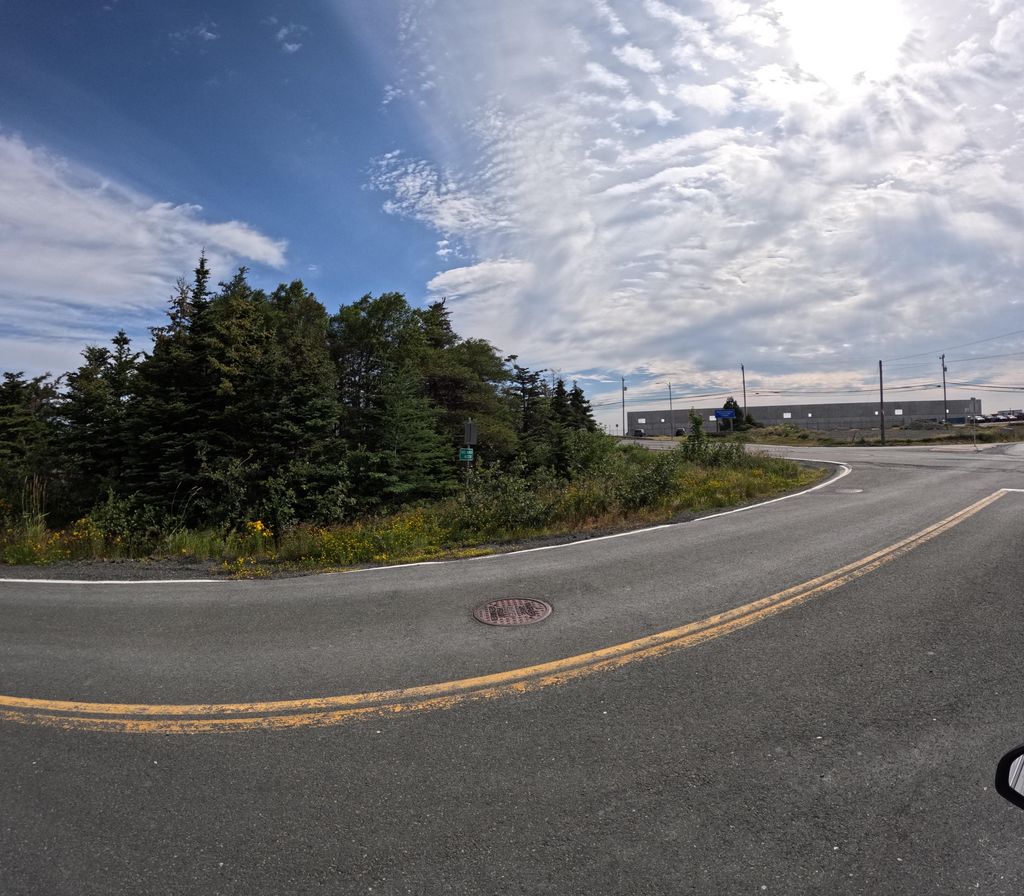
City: st_johns